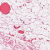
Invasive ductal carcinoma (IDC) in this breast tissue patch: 0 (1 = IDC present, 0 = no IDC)